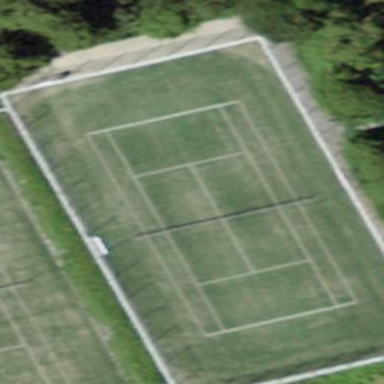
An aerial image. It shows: Tennis court on pitch designated for leisure land.